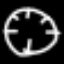
Label: clock